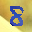
Label: 8